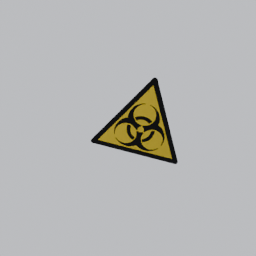
Label: decoration